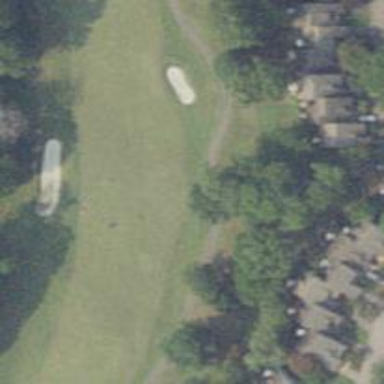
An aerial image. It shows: View of golf hole.